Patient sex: M
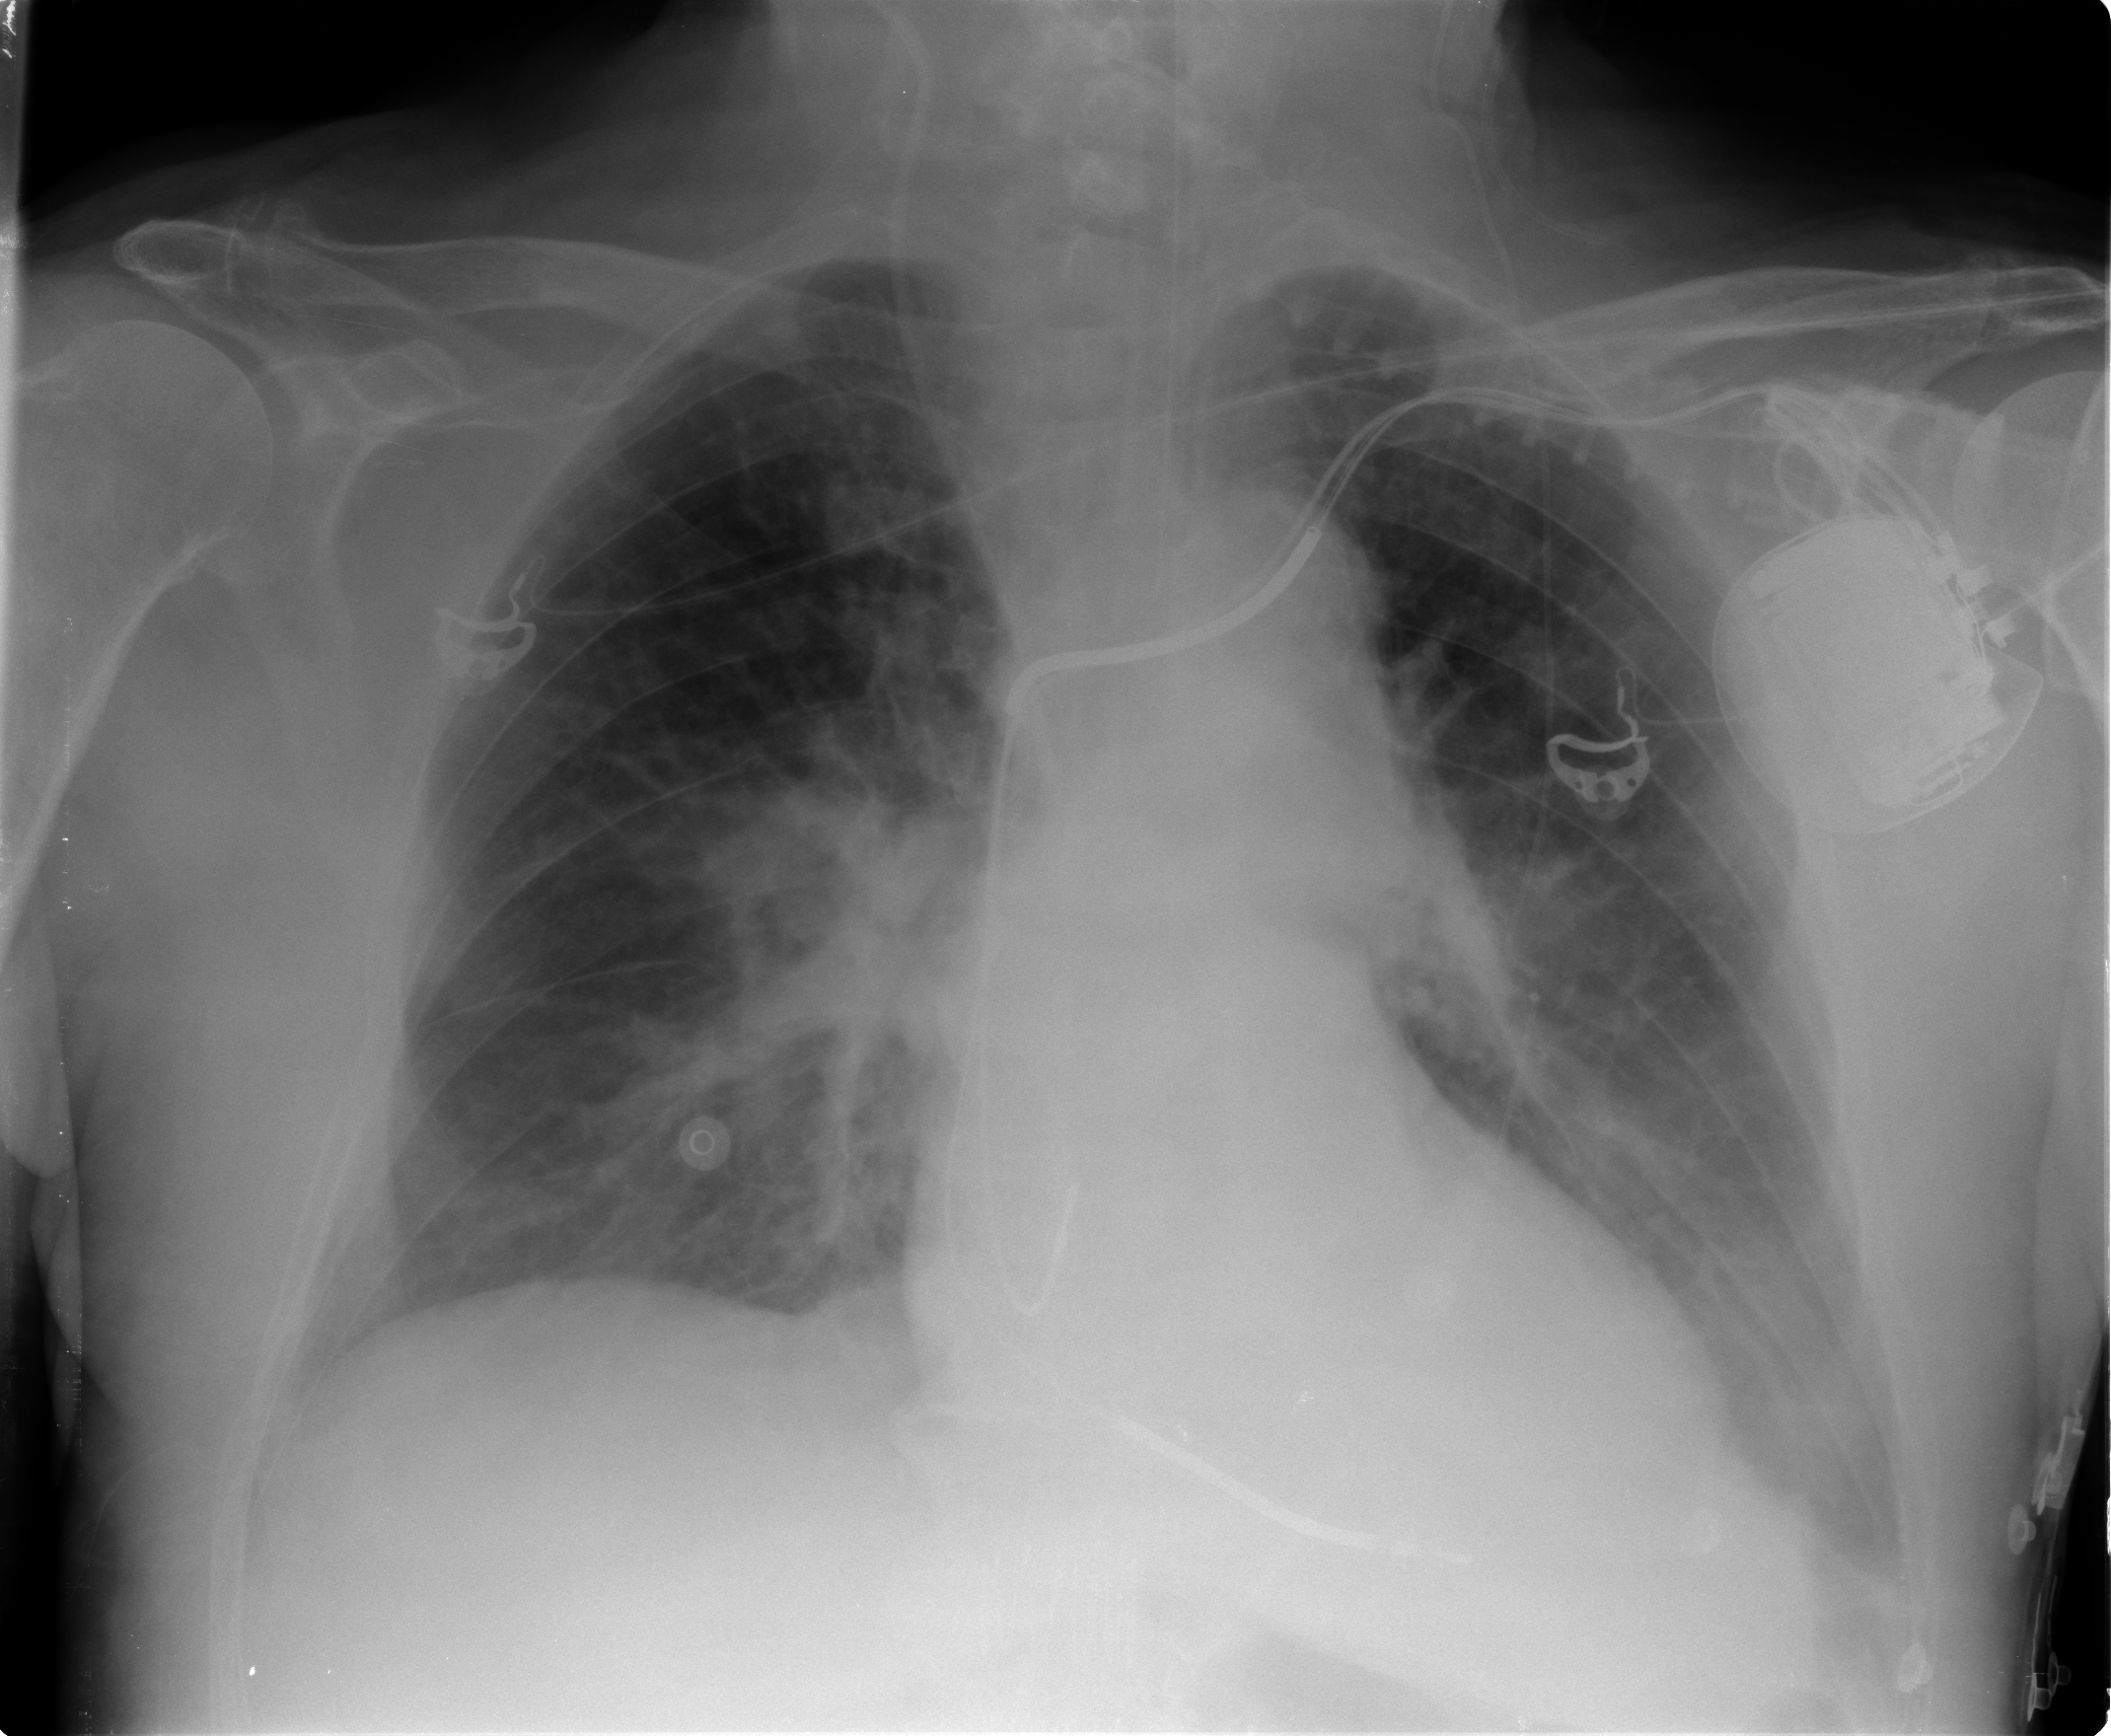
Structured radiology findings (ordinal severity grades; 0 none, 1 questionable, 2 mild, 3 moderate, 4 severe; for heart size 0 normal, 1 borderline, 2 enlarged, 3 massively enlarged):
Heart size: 0
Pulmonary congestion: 2
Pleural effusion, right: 0
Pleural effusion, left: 1
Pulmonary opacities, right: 2
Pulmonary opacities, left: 1
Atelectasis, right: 2
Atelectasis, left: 2